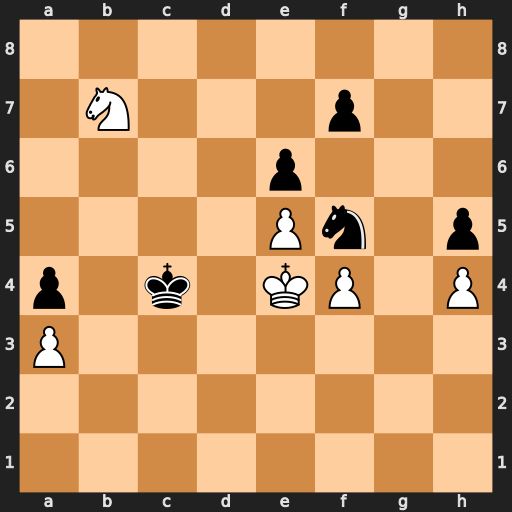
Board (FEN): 8/1N3p2/4p3/4Pn1p/p1k1KP1P/P7/8/8
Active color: w
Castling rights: -
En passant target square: -
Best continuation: Nd6+ Kb3 Nxf5 exf5+ Kxf5 Kxa3 Kf6 Kb3 Kxf7 a3 e6 a2 e7 a1=Q e8=Q